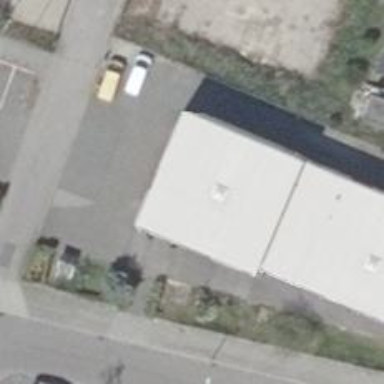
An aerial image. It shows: Shop specializing in motorcycles.